Question: What I'm looking for is a succinct way to fetch a core-data object that is identified uniquely by its relationships. e.g., given the data model:

... and given a set of 'NSManagedObject' nodes, I'd like to fetch a triangle, or at least know if a TriangleEntity exists like so:
'''
NSSet *nodeSet = // a set of 3 NSManagedObject*s
NSFetchRequest *request = [[NSFetchRequest alloc] initWithEntityName:@"TriangleEntity"];
NSPredicate *predicate = [NSPredicate predicateWithFormat:@"corners CONTAINS ALL %@", nodeSet];
'''
I don't think that 'CONTAINS ALL' is proper syntax -- And I know that I could just unpack the NSSet and fetch
'''
@"corners CONTAINS %@ AND corners CONTAINS %@ AND corners CONTAINS %@", setObj1, setObj2, setObj3
'''
... but that seems silly. Is there a more elegant solution?
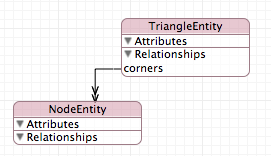
Answer: The following predicate finds triangles where all corners are in the given set:
'''
[NSPredicate predicateWithFormat:@"ALL corners IN %@", nodeSet]
'''
'nodeSet' can be an 'NSSet' or an 'NSArray'.